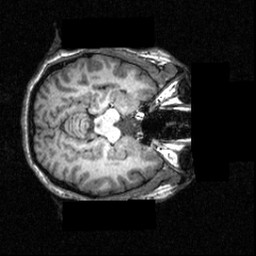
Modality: T1w
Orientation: axial
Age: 22
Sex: female
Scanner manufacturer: siemens
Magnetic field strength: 3.951 T
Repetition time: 1.5 s
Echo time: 0.00335 s